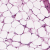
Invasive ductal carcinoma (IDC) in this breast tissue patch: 0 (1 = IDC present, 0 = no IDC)